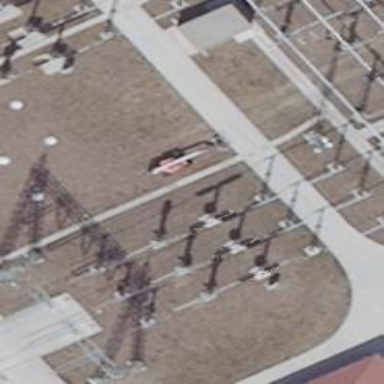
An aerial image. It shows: Outdoor switch with three cables.